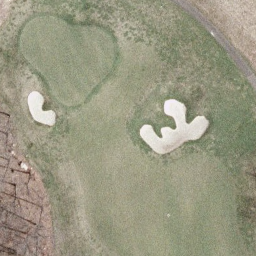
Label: golfcourse